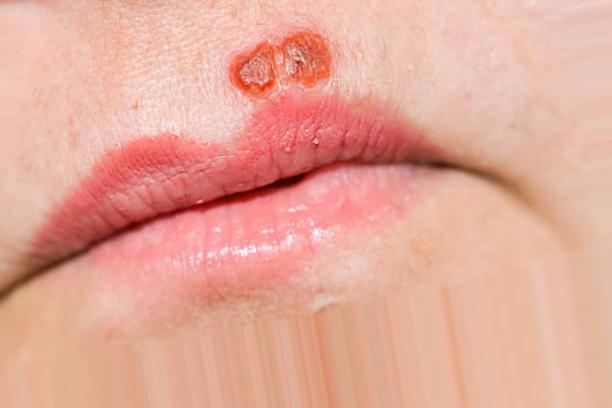
Condition: Mouth Ulcer